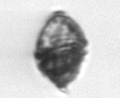
Label: Kryptoperidinium_triquetrum